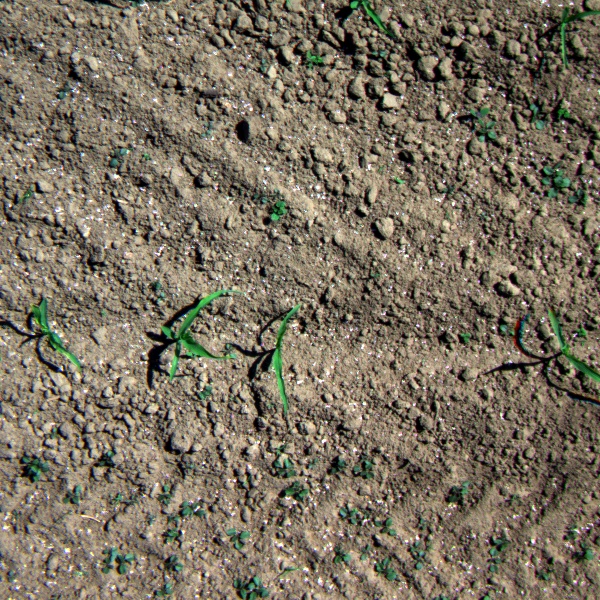
Acquisition date: 2023-05-30
Tile: 0649
Annotated plant instances:
label: amaranth
label: amaranth
label: amaranth
label: amaranth
label: amaranth
label: amaranth
label: amaranth
label: amaranth
label: amaranth
label: amaranth
label: amaranth
label: amaranth
label: amaranth
label: amaranth
label: amaranth
label: amaranth
label: weed_other
label: amaranth
label: amaranth
label: weed_other
label: weed_other
label: amaranth
label: amaranth
label: amaranth
label: amaranth
label: amaranth
label: amaranth
label: amaranth
label: amaranth
label: amaranth
label: amaranth
label: amaranth
label: amaranth
label: amaranth
label: amaranth
label: amaranth
label: amaranth
label: amaranth
label: amaranth
label: amaranth
label: weed_other
label: weed_other
label: amaranth
label: amaranth
label: amaranth
label: weed_other
label: maize
label: maize
label: weed_other
label: maize
label: amaranth
label: amaranth
label: weed_other
label: amaranth
label: amaranth
label: amaranth
label: amaranth
label: amaranth
label: amaranth
label: weed_other
label: amaranth
label: weed_other
label: maize
label: weed_other
label: amaranth
label: amaranth
label: amaranth
label: weed_other
label: maize
label: amaranth
label: amaranth
label: amaranth
label: amaranth
label: amaranth
label: weed_other
label: weed_other
label: amaranth
label: maize
label: amaranth
label: amaranth
label: amaranth
label: amaranth
label: amaranth
label: amaranth
label: amaranth
label: amaranth
label: amaranth
label: amaranth
label: amaranth
label: amaranth
label: amaranth
label: amaranth
label: amaranth
label: amaranth
label: amaranth
label: barnyard_grass
label: barnyard_grass
label: amaranth
label: weed_other